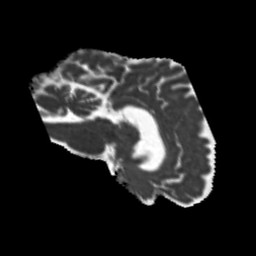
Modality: MD
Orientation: sagittal
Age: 75
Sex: male
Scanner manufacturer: siemens
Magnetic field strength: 3 T
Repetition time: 5.25 s
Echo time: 0.08 s